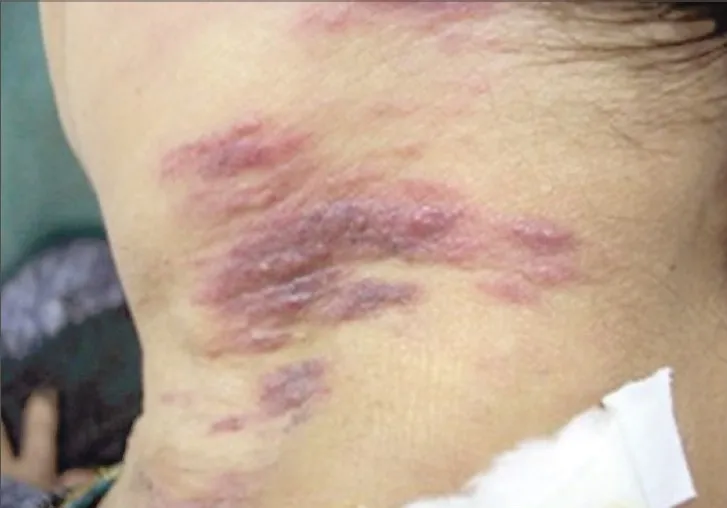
The initial clinical eruption at the left side of the neck.
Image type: medical_photograph (skin_photograph)